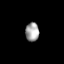
Tissue: lung
Cell type: Epithelial cells
Senescence score: 0.2426
Nuclear area (px): 253
Mean DAPI intensity: 161.838